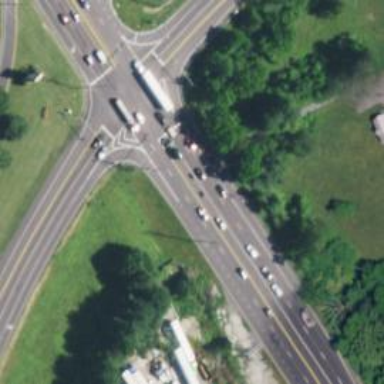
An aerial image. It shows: Asphalt road classified as trunk highway.